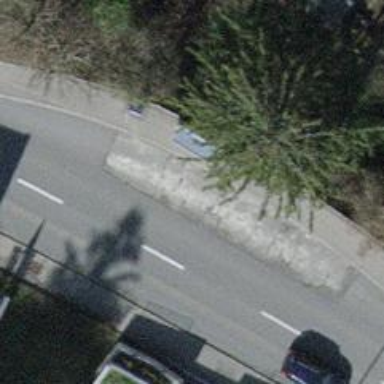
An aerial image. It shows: Bus stop with shelter. It is platform for public transport.